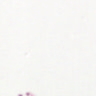
Metastatic tissue present: no